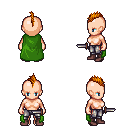
a pixel art fantasy rpg character, female body template, human, light skin, green cape, metal pants, dark blonde mohawk hairstyle, maroon shoes, dagger, four views (front, back, left, right), 2x2 character sprite sheet, small pixel art, hard edges, no anti-aliasing